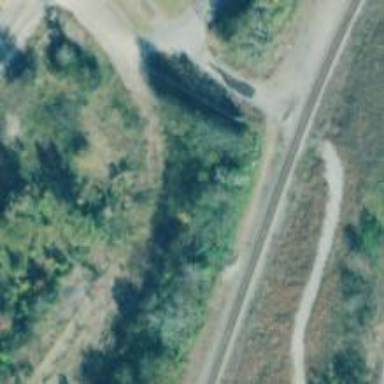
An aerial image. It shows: Abandoned railway yard is depicted.